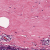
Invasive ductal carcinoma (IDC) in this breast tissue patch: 0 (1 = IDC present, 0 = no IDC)